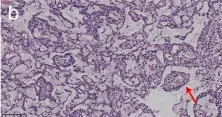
The operative findings and histopathology. (B, C) Photomicrograph of hematoxylin and eosin staining showed that malignant tumor cells grew around the blood vessels or cavity, with typical Schiller-Duval bodies (red arrow). [Original magnifications:. 100x.
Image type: pathology (h&e)